Question: I need to position divs as follows:

The div2 element must be centered.
The div3 element must be with 30px space between div3 finishes and div2 starts.
The div4 element bust be with 30px space between div2 finishes and div4 starts.
I need some help cause i don't know how to achieve so..
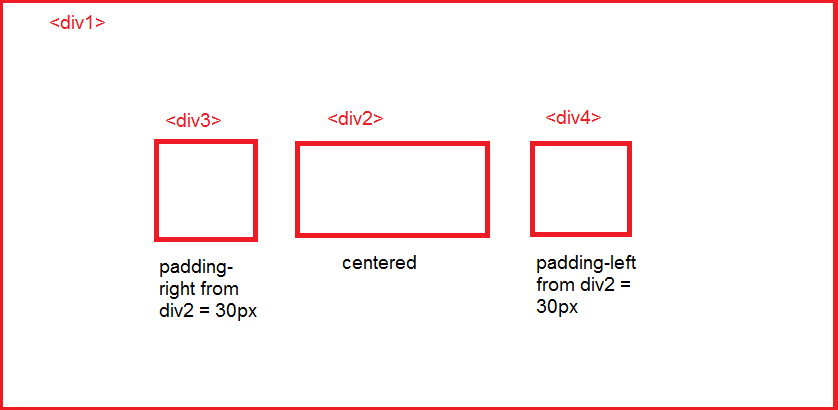
Answer: You really should have added some of your tries in html and css. But i go in for an answer, because you drew what you wanted to achieve.
The biggest problem with your question is, that you did not give enough information. I think you try to have the given layout, with 3 centered '<div>'s of unknown width.
You can solve this with flexbox.
Here is one possible answer to your question:
HTML:
'''
<div class="container">
<div class="left">Text</div>
<div class="center">More text</div>
<div class="right">Some text</div>
</div>
'''
(relevant) CSS:
'''
.container
{
display: flex;
align-items: center;
justify-content: center;
height: 100vh;
}
.container > div
{
margin: 0 15px;
flex: 0 0 auto;
}
'''
<URL>